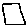
Label: square